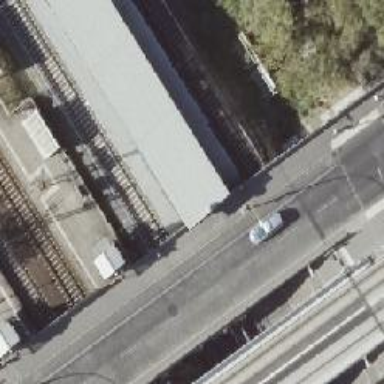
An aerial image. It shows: Footway with ramp.